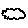
Label: cloud